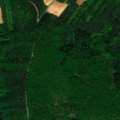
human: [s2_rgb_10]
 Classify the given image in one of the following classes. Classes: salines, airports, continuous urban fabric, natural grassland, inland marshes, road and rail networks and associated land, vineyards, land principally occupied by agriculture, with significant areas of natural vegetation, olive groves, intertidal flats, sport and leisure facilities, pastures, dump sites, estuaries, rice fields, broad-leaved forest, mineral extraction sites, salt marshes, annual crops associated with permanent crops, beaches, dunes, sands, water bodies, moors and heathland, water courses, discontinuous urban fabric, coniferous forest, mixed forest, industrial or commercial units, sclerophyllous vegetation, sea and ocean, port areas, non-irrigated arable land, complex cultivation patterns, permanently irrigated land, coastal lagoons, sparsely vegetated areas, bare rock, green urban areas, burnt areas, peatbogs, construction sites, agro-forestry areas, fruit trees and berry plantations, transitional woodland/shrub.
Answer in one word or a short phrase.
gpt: non-irrigated arable land, broad-leaved forest, mixed forest